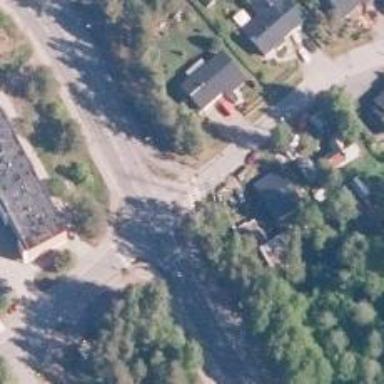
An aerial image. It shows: Uncontrolled road crossing.